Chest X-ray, PA view. Patient: 60 years old, sex M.
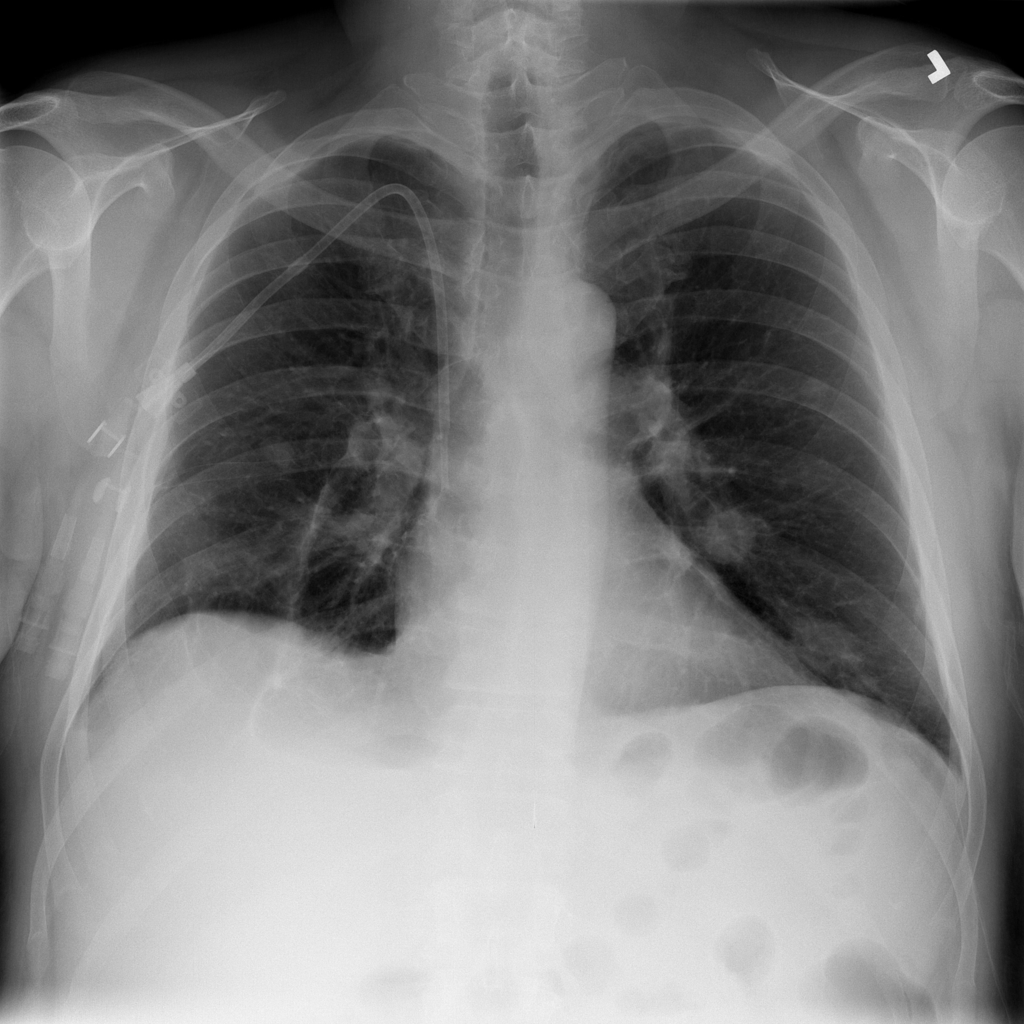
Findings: Atelectasis, Nodule